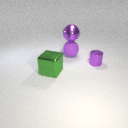
large green metal cube to the left of small purple metal cylinder